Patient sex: F
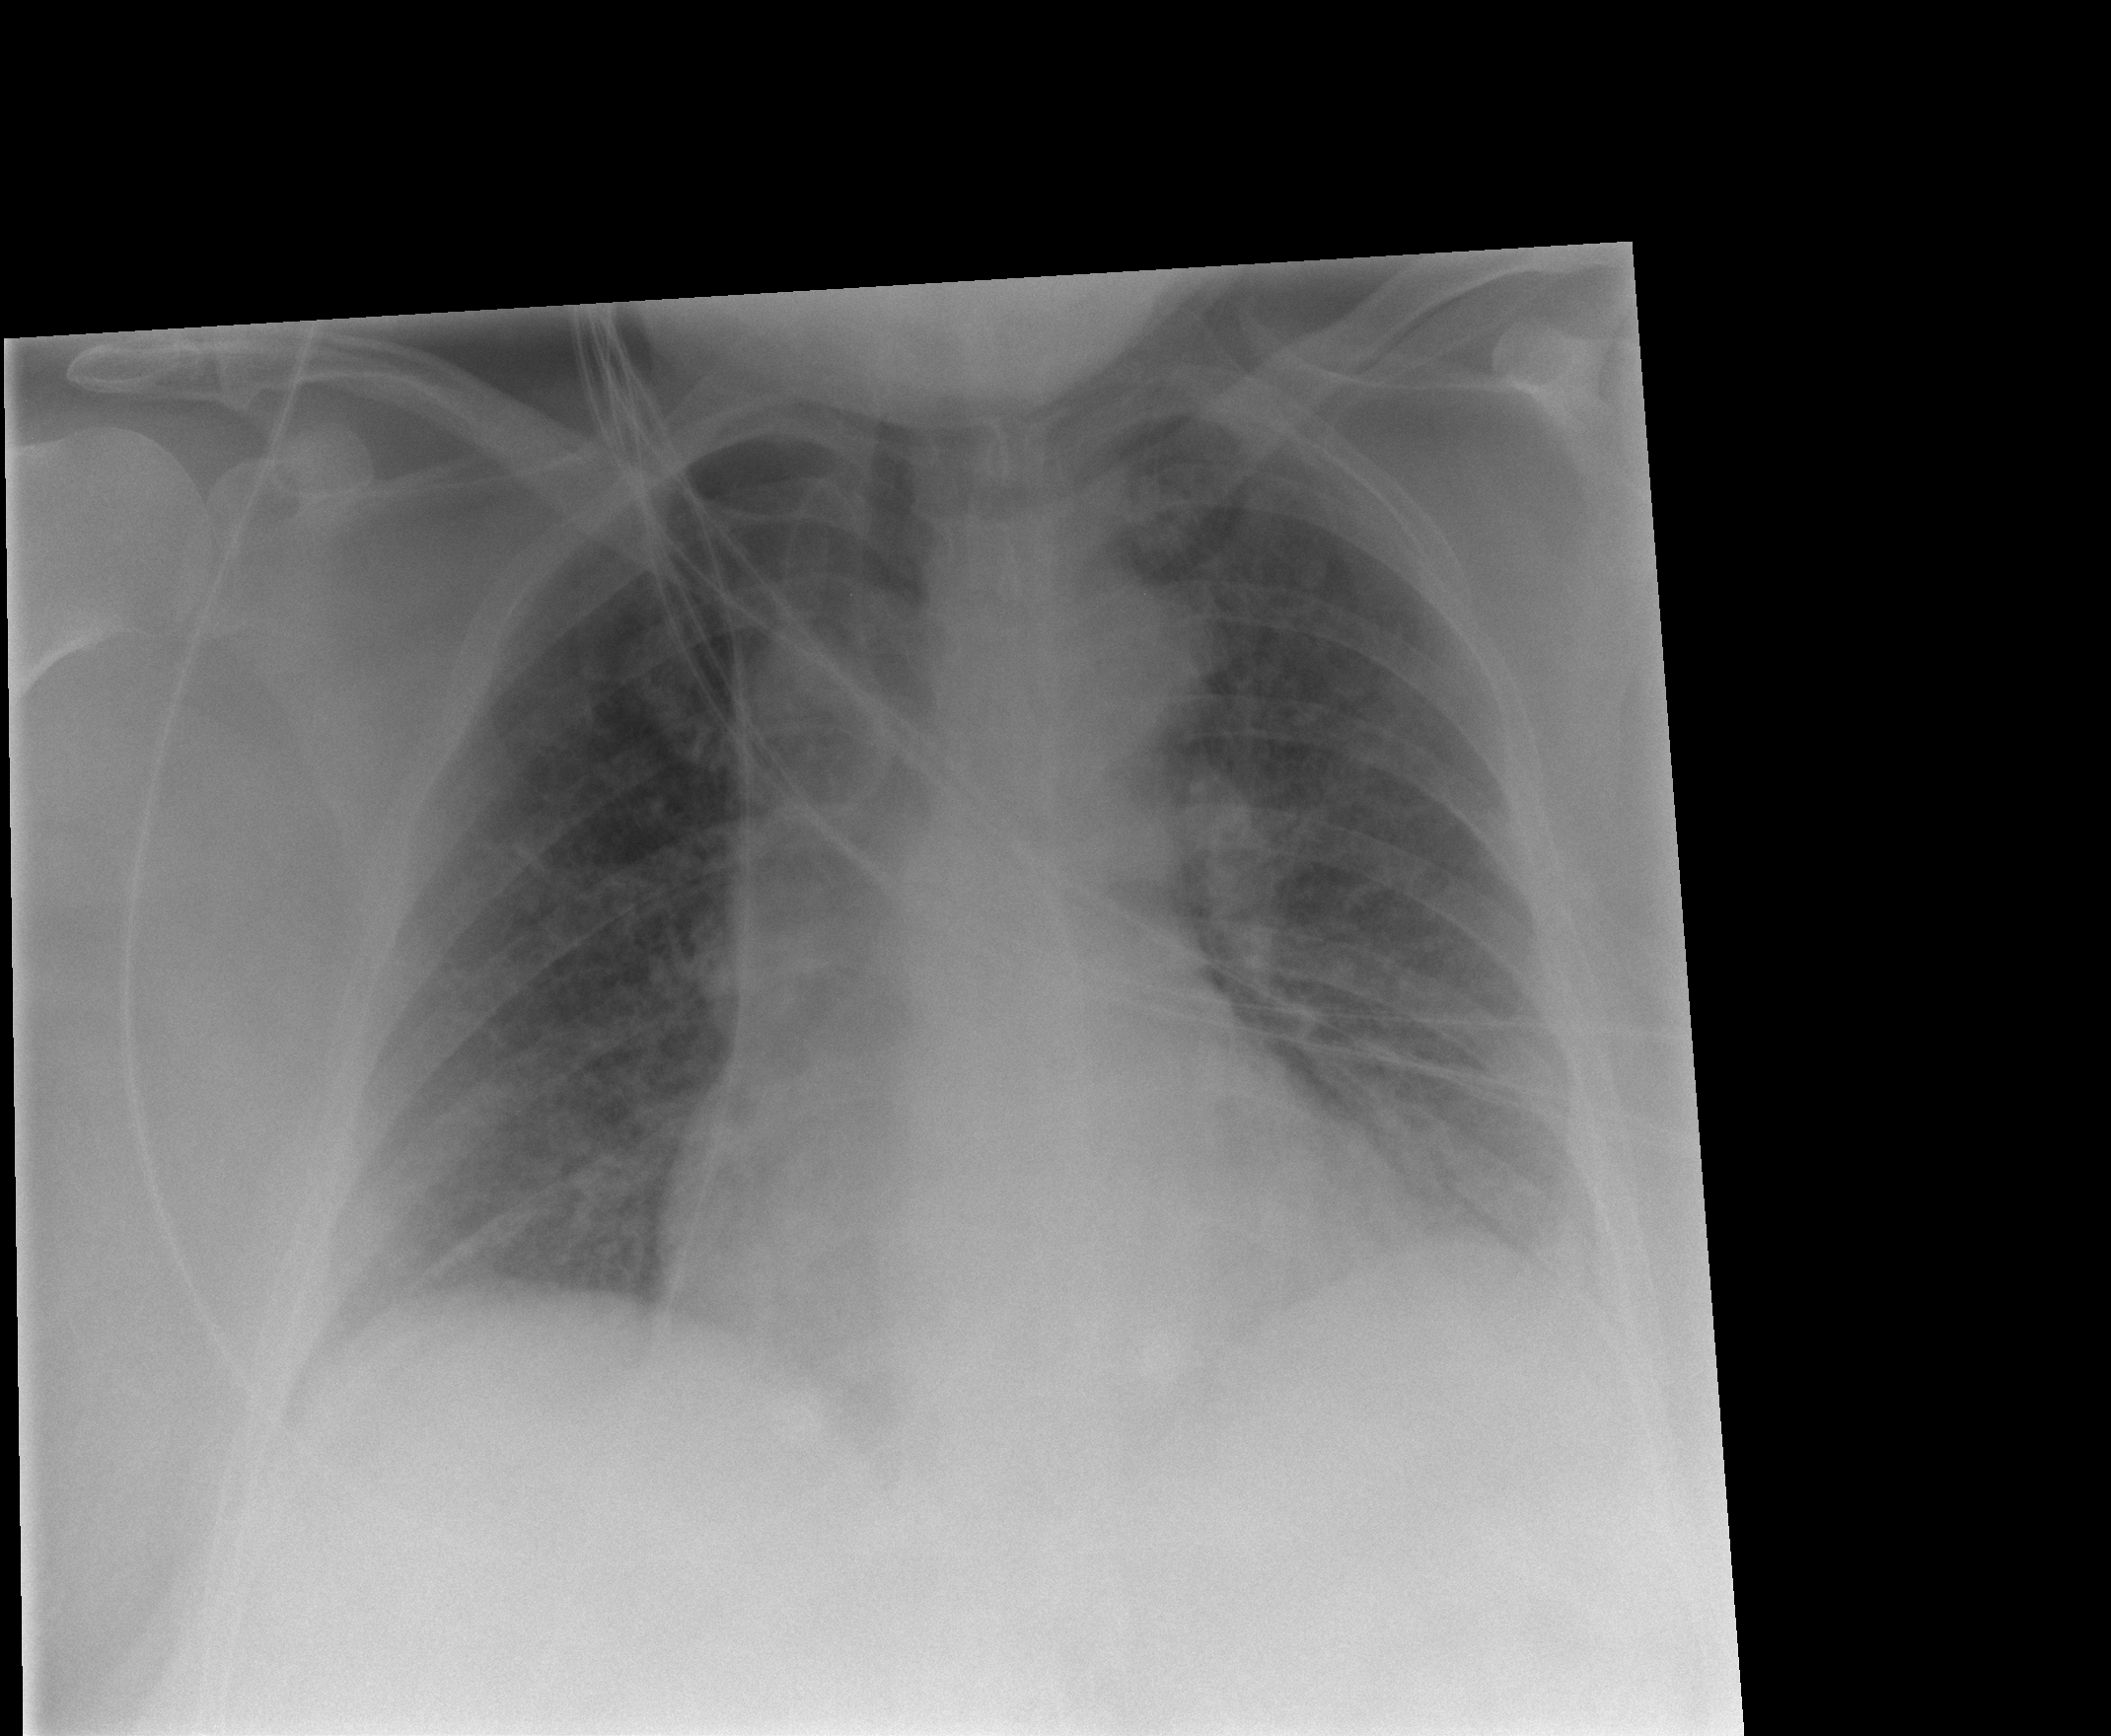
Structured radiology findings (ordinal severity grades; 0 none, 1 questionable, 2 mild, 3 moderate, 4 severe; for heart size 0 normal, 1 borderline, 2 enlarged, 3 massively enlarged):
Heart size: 0
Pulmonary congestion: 2
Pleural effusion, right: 0
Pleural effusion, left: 0
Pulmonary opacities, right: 0
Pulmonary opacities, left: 2
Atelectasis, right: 1
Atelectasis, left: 1